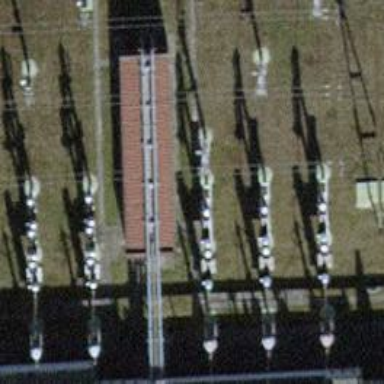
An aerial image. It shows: Insulator used in power systems.